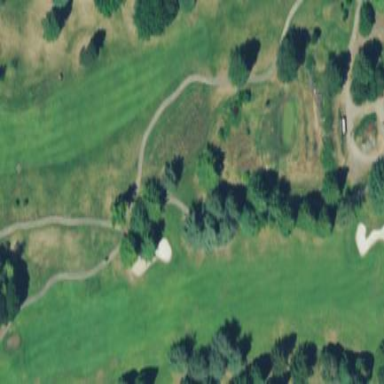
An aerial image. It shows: Golf fairway in the image.